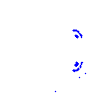
Particle: electron